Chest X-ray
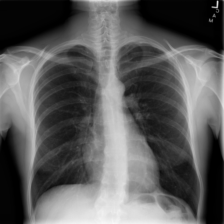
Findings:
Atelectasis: negative
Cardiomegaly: negative
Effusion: negative
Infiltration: negative
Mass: negative
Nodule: negative
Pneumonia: negative
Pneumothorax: negative
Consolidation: negative
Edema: negative
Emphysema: negative
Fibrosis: negative
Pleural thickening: negative
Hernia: negative